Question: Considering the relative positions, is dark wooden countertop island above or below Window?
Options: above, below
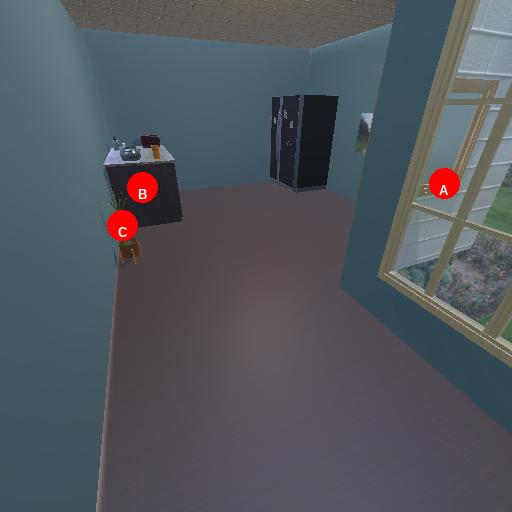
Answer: above